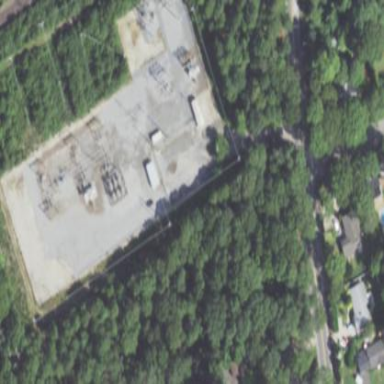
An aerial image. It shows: Outdoor distribution level power substation.